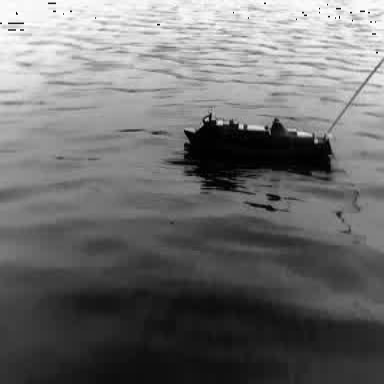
There is a container_ship in the infrared image.